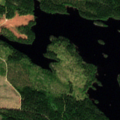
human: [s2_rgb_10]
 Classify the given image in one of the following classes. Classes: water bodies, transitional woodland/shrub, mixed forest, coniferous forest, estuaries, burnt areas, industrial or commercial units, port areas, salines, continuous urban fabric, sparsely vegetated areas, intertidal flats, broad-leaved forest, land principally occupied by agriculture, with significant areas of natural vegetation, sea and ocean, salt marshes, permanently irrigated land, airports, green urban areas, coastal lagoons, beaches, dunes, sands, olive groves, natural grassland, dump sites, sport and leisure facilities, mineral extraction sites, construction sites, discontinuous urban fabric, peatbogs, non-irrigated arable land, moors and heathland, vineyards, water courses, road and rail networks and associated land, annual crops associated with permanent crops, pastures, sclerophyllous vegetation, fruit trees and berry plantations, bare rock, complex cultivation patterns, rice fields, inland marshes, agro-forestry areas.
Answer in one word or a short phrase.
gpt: coniferous forest, mixed forest, water bodies